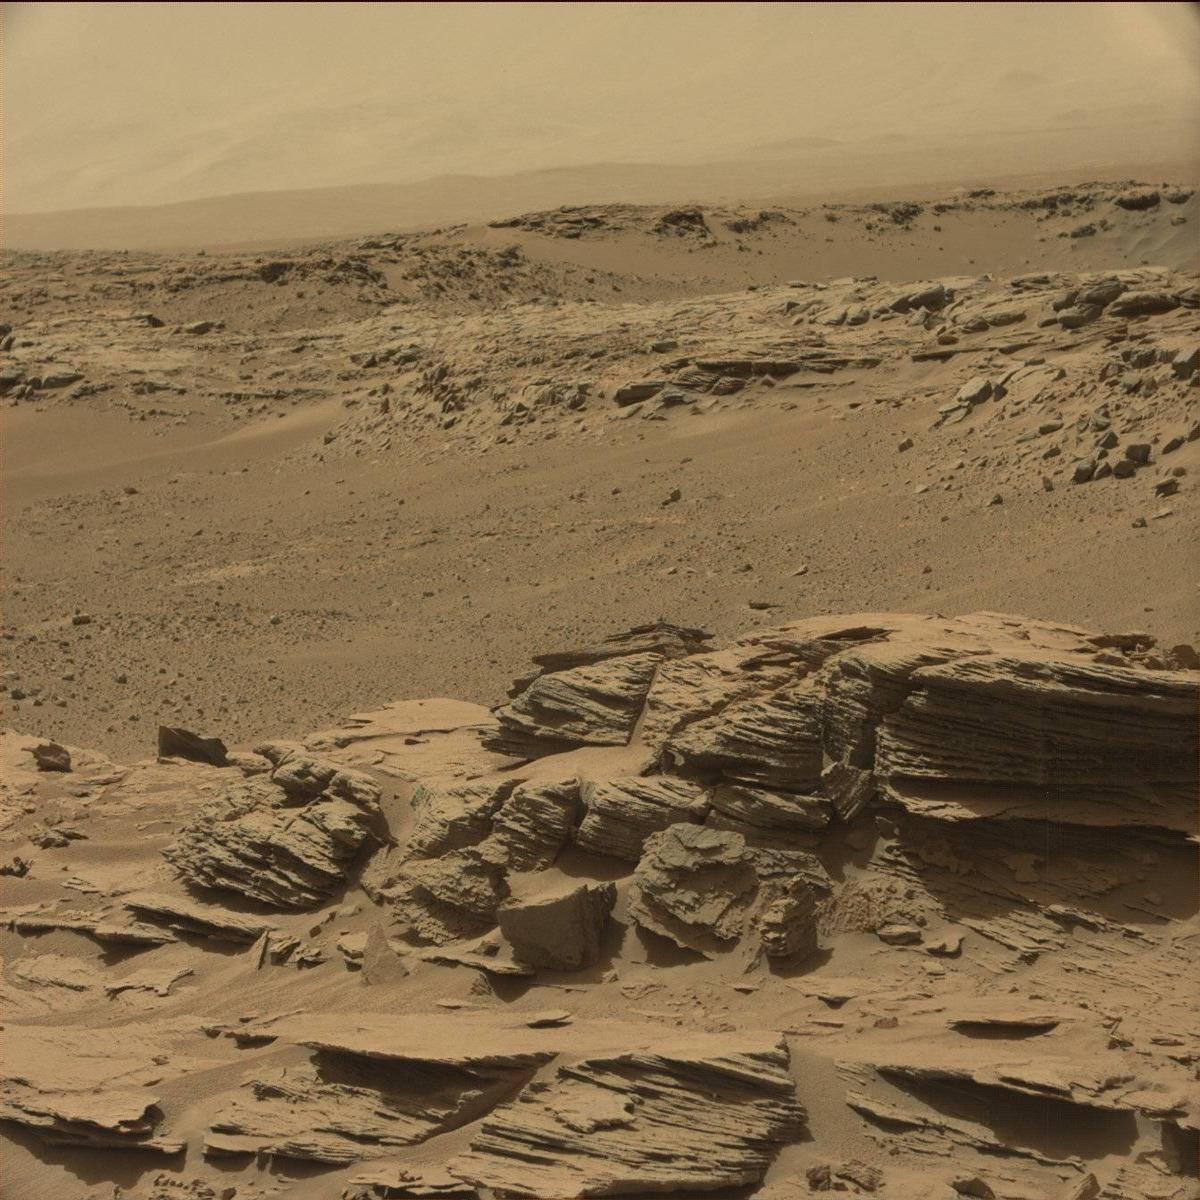
Terrain classes present: Bedrock, Ridge, Sand / Soil